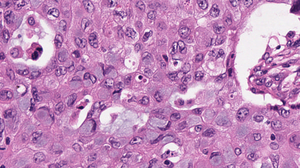
Tumor epithelial tissue: yes
Tumor-associated stroma tissue: no
Normal tissue: no